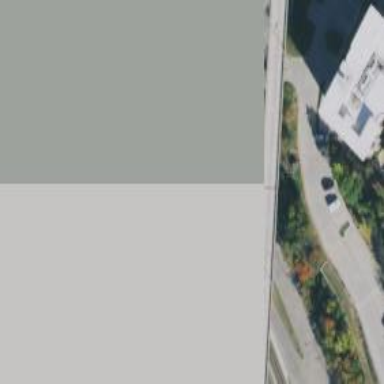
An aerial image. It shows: Tertiary road with separate sidewalk.